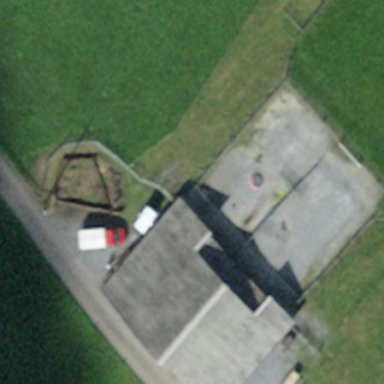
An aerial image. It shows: Rural barn.